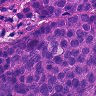
Metastatic tissue present: yes